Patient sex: F
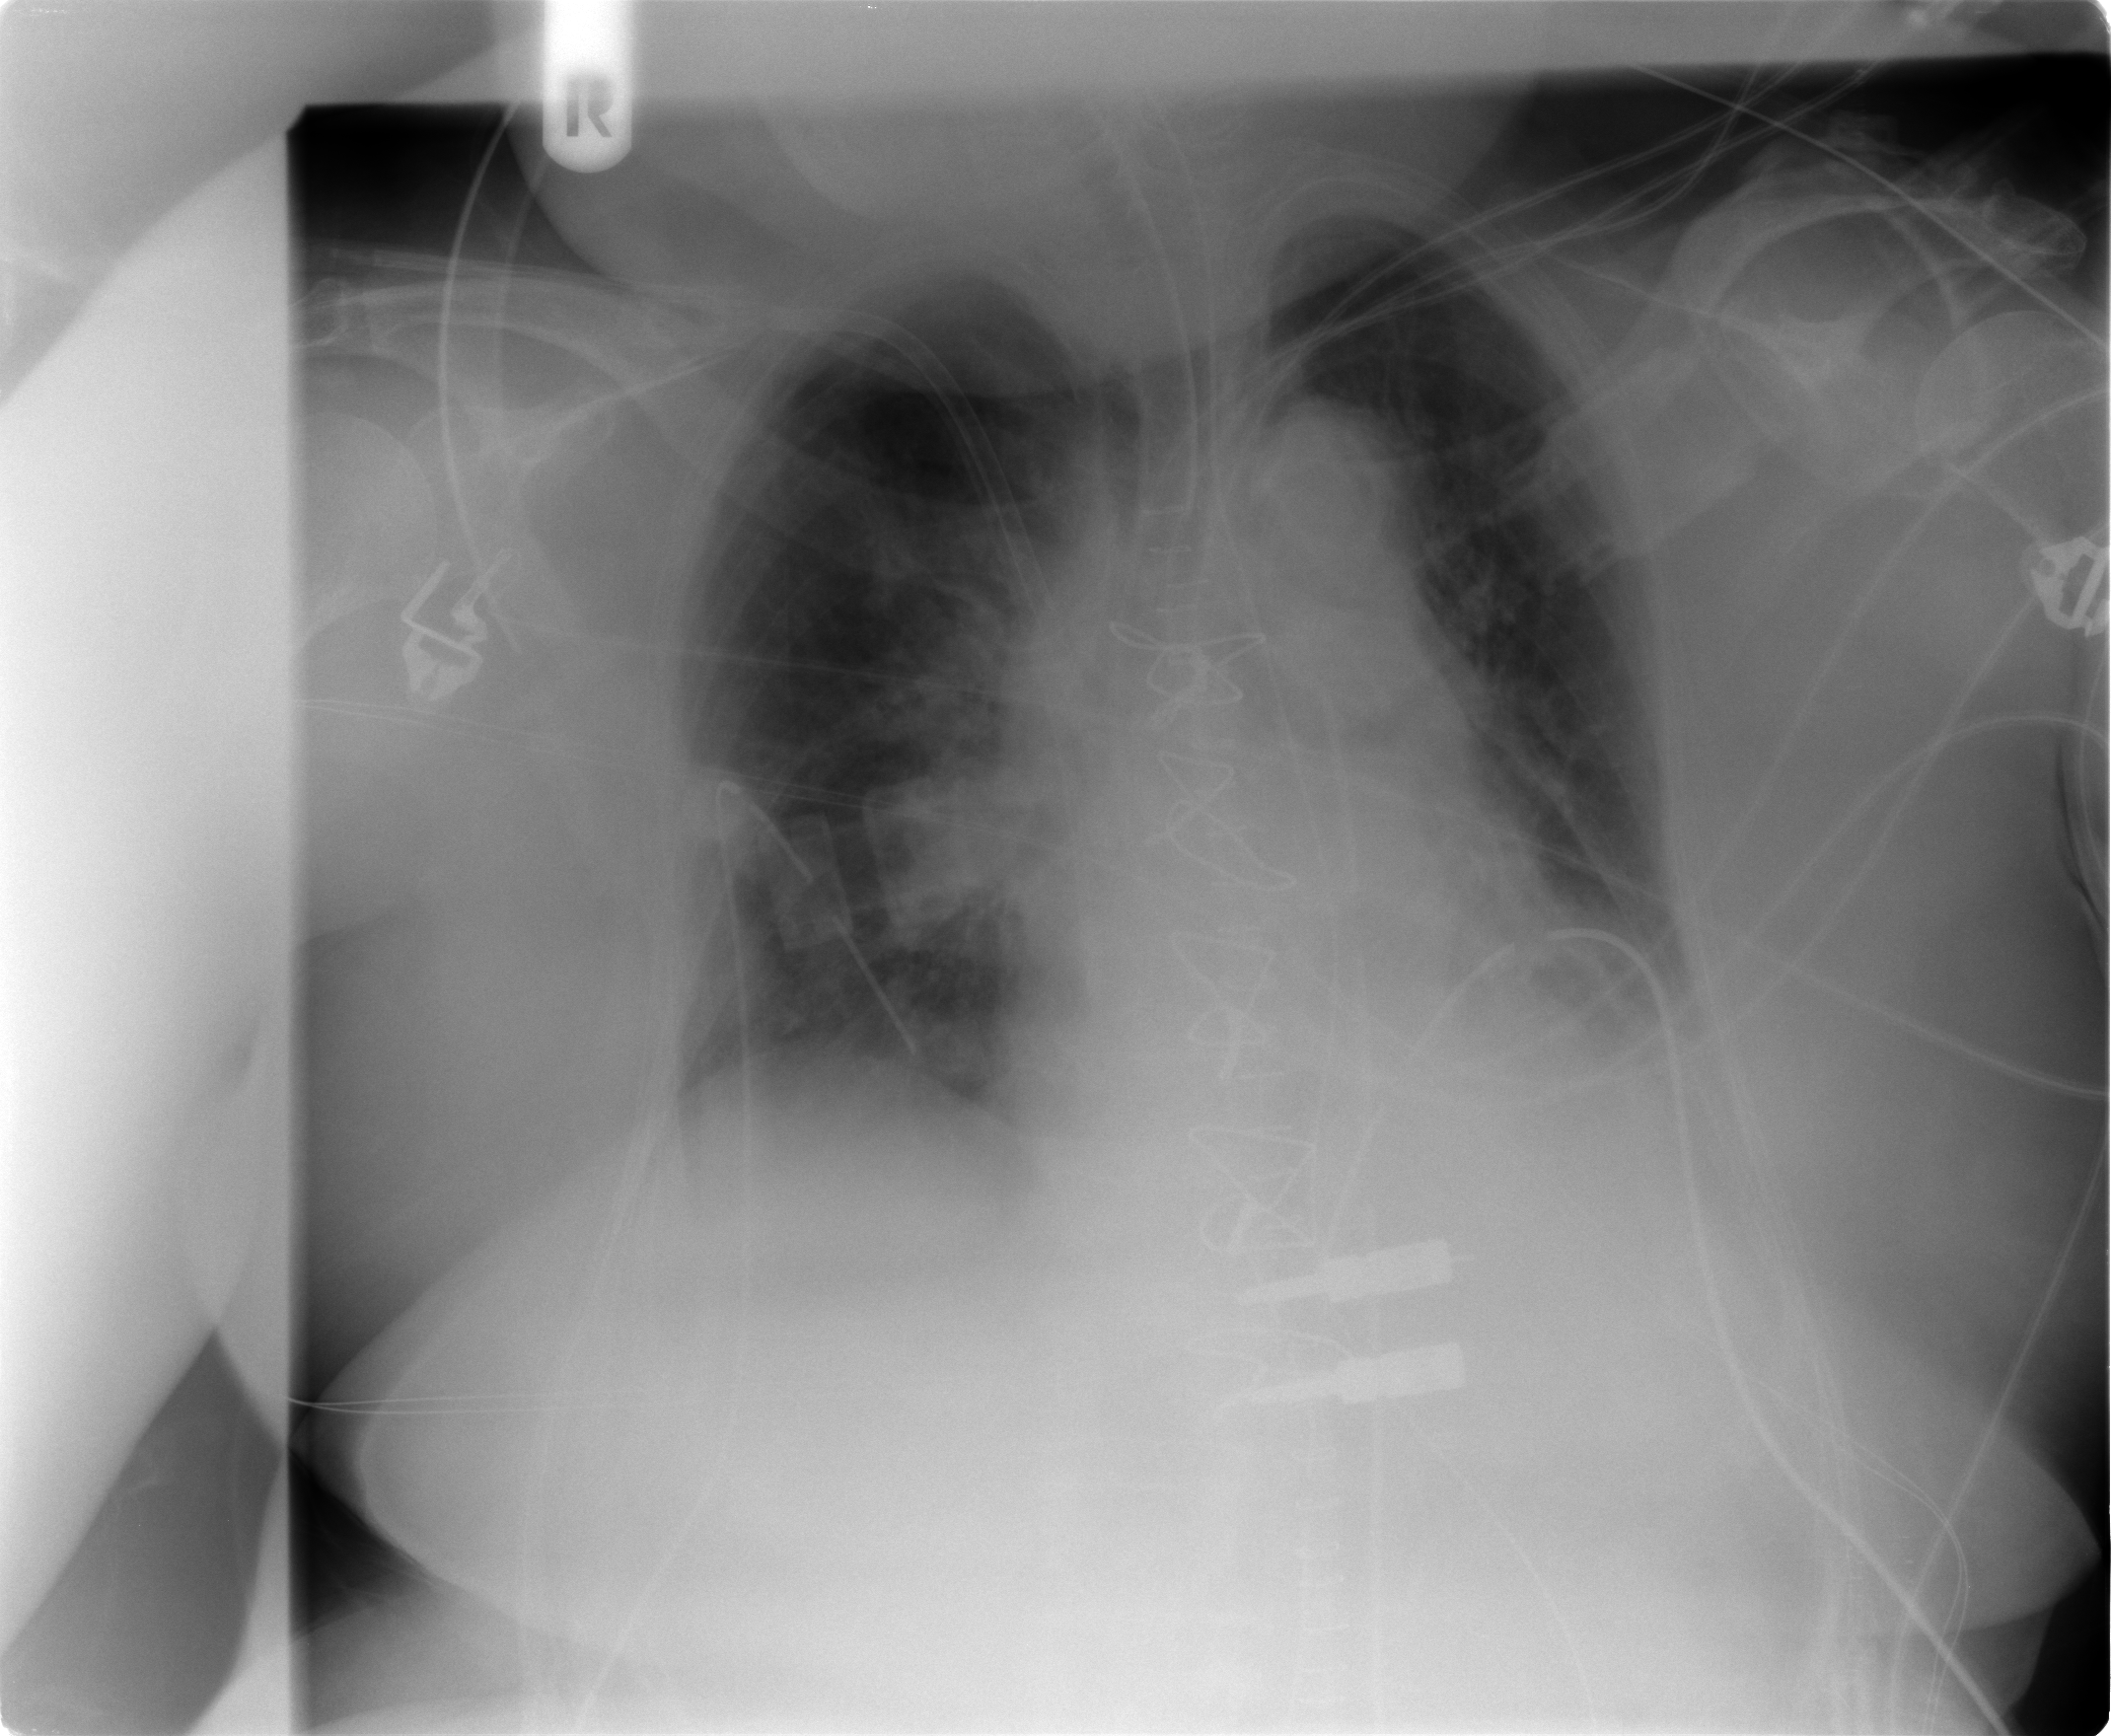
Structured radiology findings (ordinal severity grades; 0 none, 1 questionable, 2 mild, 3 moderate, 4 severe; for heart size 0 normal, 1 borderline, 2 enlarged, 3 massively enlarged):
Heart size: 2
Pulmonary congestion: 2
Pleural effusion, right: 0
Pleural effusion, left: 2
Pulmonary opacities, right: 2
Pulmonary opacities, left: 2
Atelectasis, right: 2
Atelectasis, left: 2